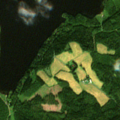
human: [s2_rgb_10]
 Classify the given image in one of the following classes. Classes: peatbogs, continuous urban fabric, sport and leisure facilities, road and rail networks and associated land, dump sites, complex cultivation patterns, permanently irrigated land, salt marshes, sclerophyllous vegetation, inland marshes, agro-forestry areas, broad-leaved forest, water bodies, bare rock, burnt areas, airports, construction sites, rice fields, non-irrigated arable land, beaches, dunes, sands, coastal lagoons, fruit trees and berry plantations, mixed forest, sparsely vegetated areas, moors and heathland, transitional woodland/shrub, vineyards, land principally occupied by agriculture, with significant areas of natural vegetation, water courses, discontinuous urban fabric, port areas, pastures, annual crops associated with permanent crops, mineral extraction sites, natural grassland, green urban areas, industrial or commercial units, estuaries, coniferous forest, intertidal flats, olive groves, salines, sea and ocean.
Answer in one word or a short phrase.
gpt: land principally occupied by agriculture, with significant areas of natural vegetation, mixed forest, water bodies